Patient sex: M
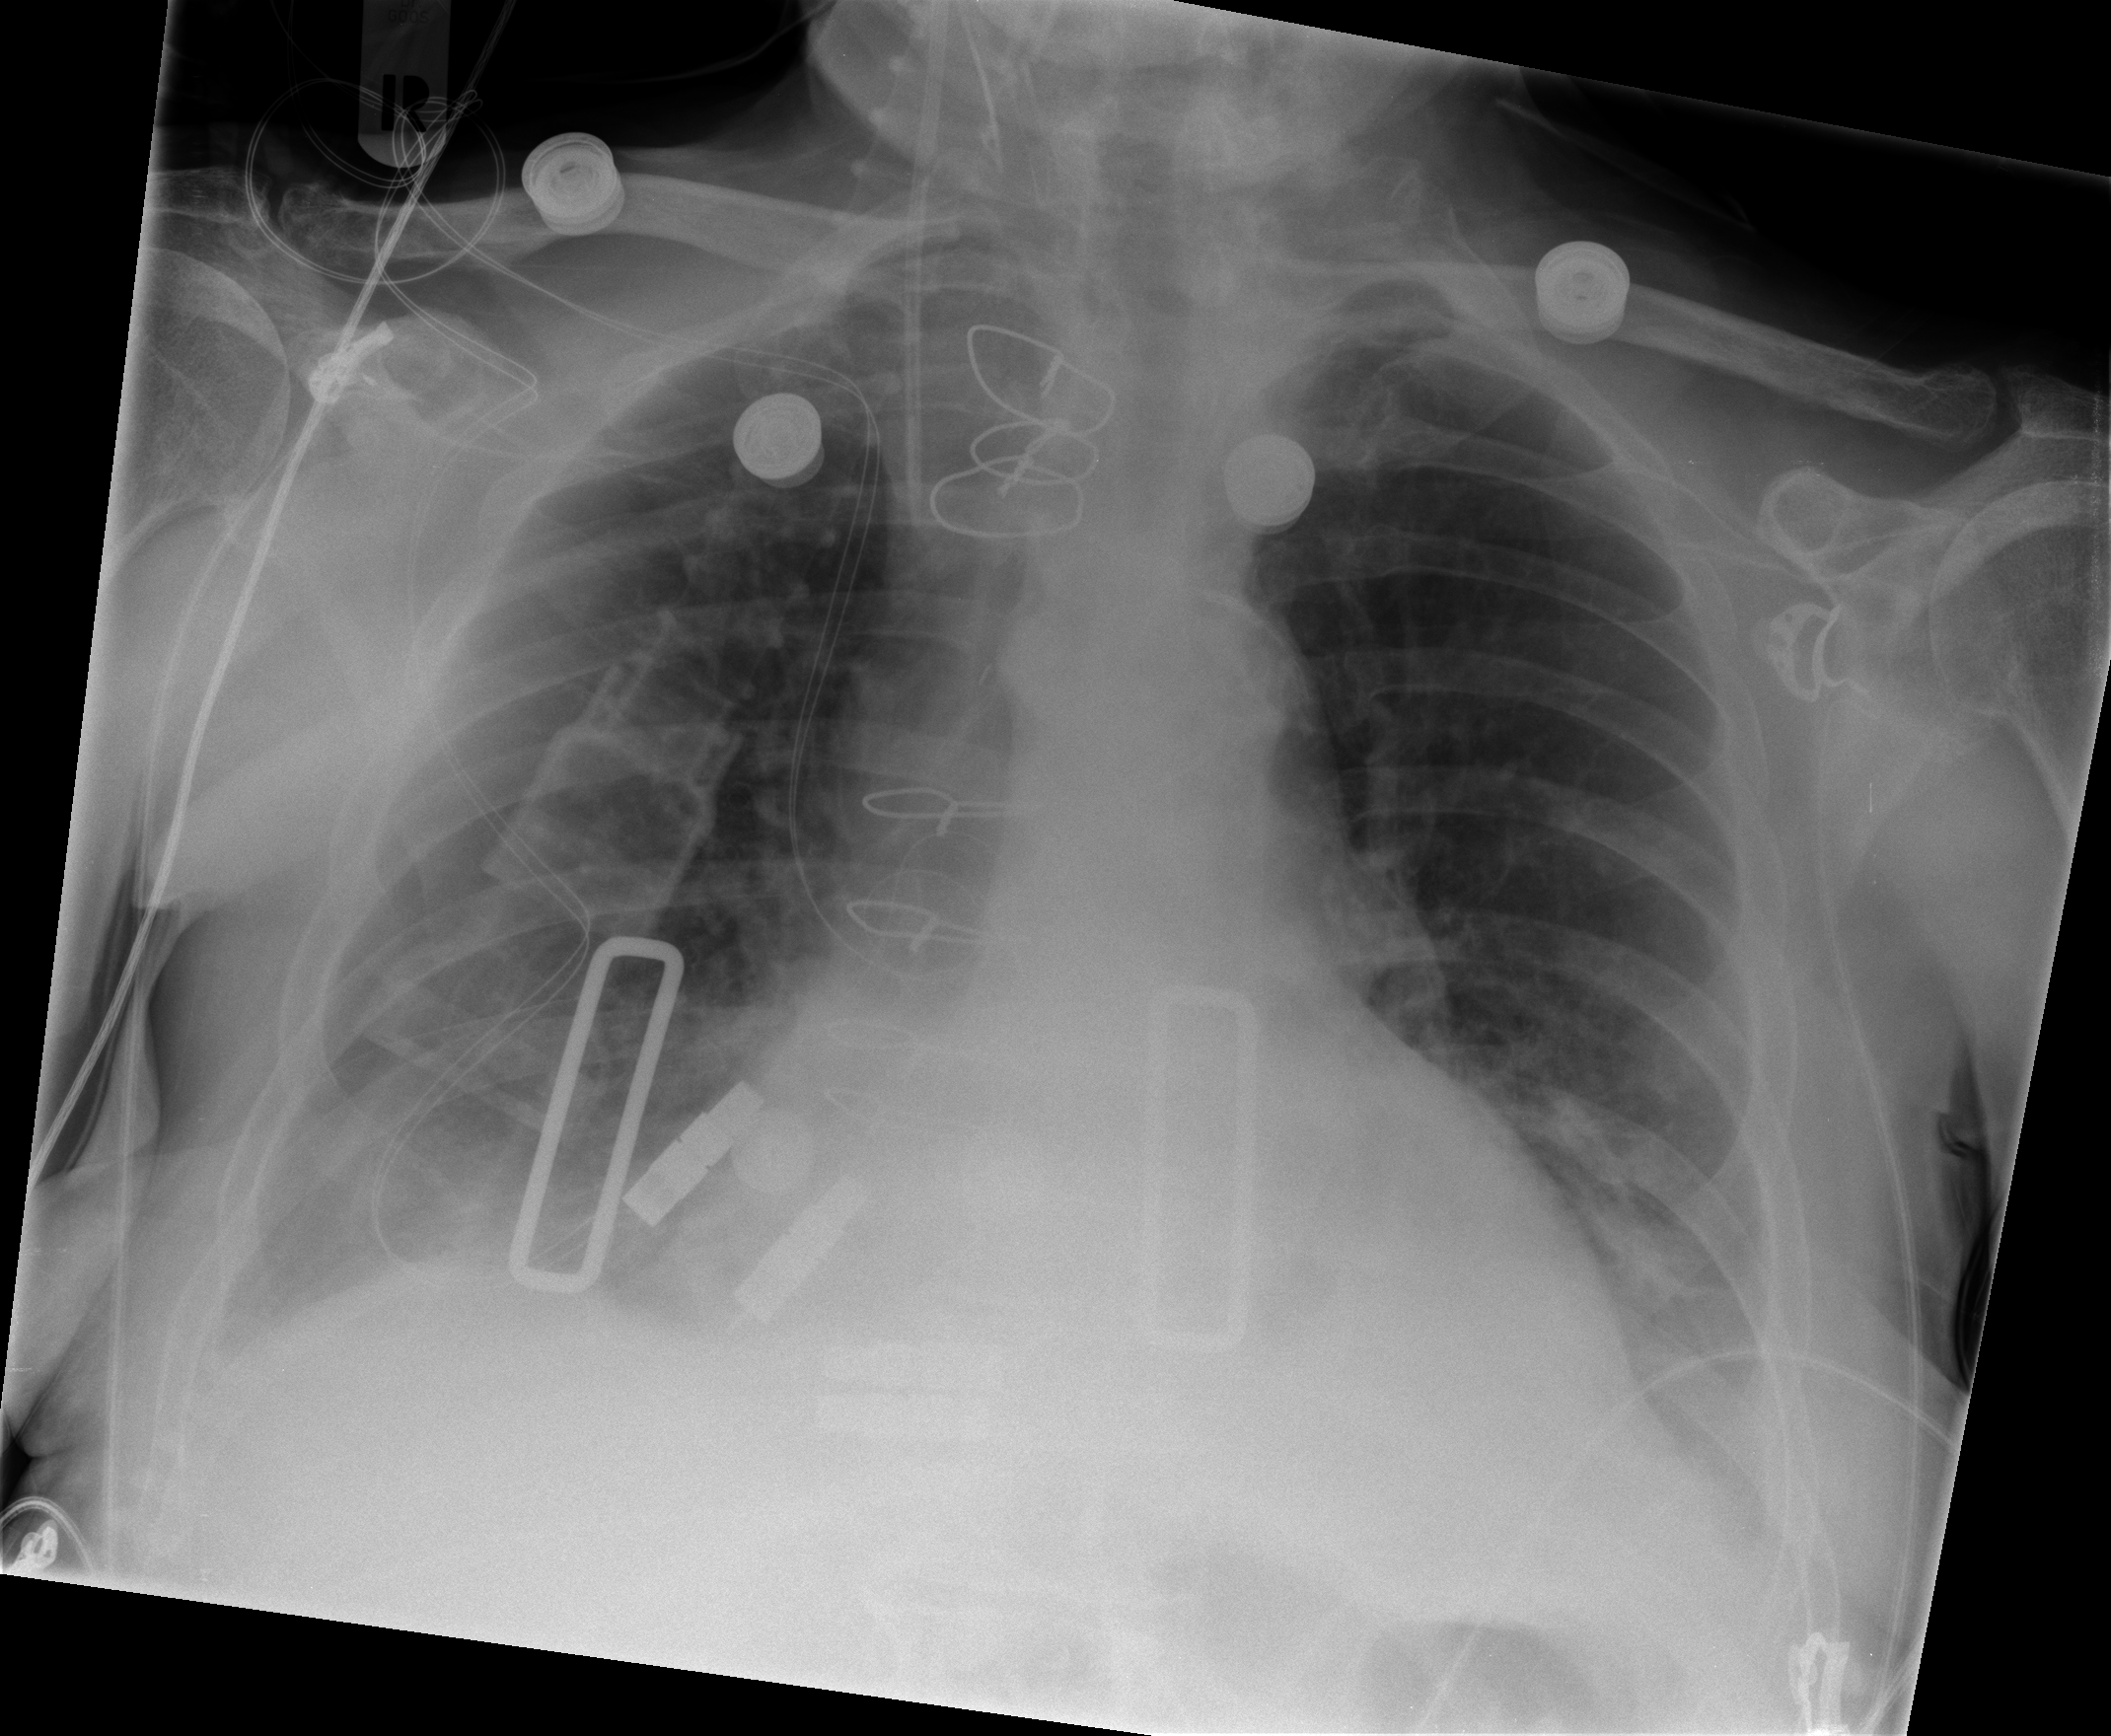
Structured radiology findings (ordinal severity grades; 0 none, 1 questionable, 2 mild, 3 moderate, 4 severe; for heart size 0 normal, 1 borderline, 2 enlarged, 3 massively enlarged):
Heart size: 1
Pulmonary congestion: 2
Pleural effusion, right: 2
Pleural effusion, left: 2
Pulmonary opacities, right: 1
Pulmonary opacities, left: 2
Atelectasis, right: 2
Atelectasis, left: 2